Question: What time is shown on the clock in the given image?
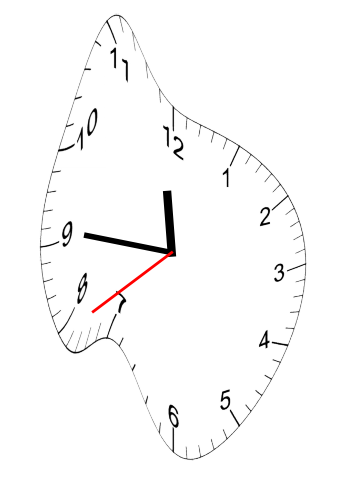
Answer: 11:45:39